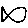
Label: fish